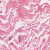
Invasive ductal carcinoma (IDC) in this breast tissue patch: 0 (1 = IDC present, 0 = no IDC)